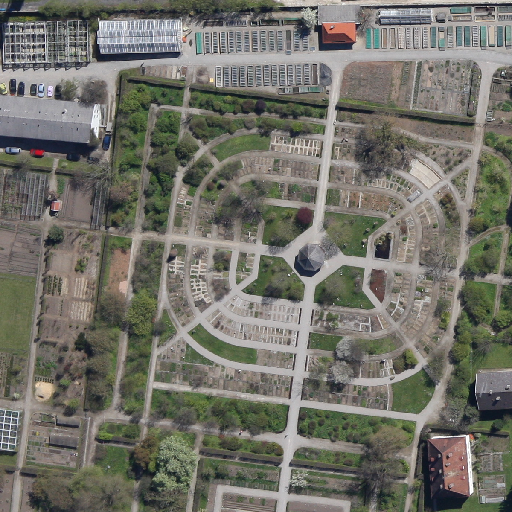
Referring expression: road